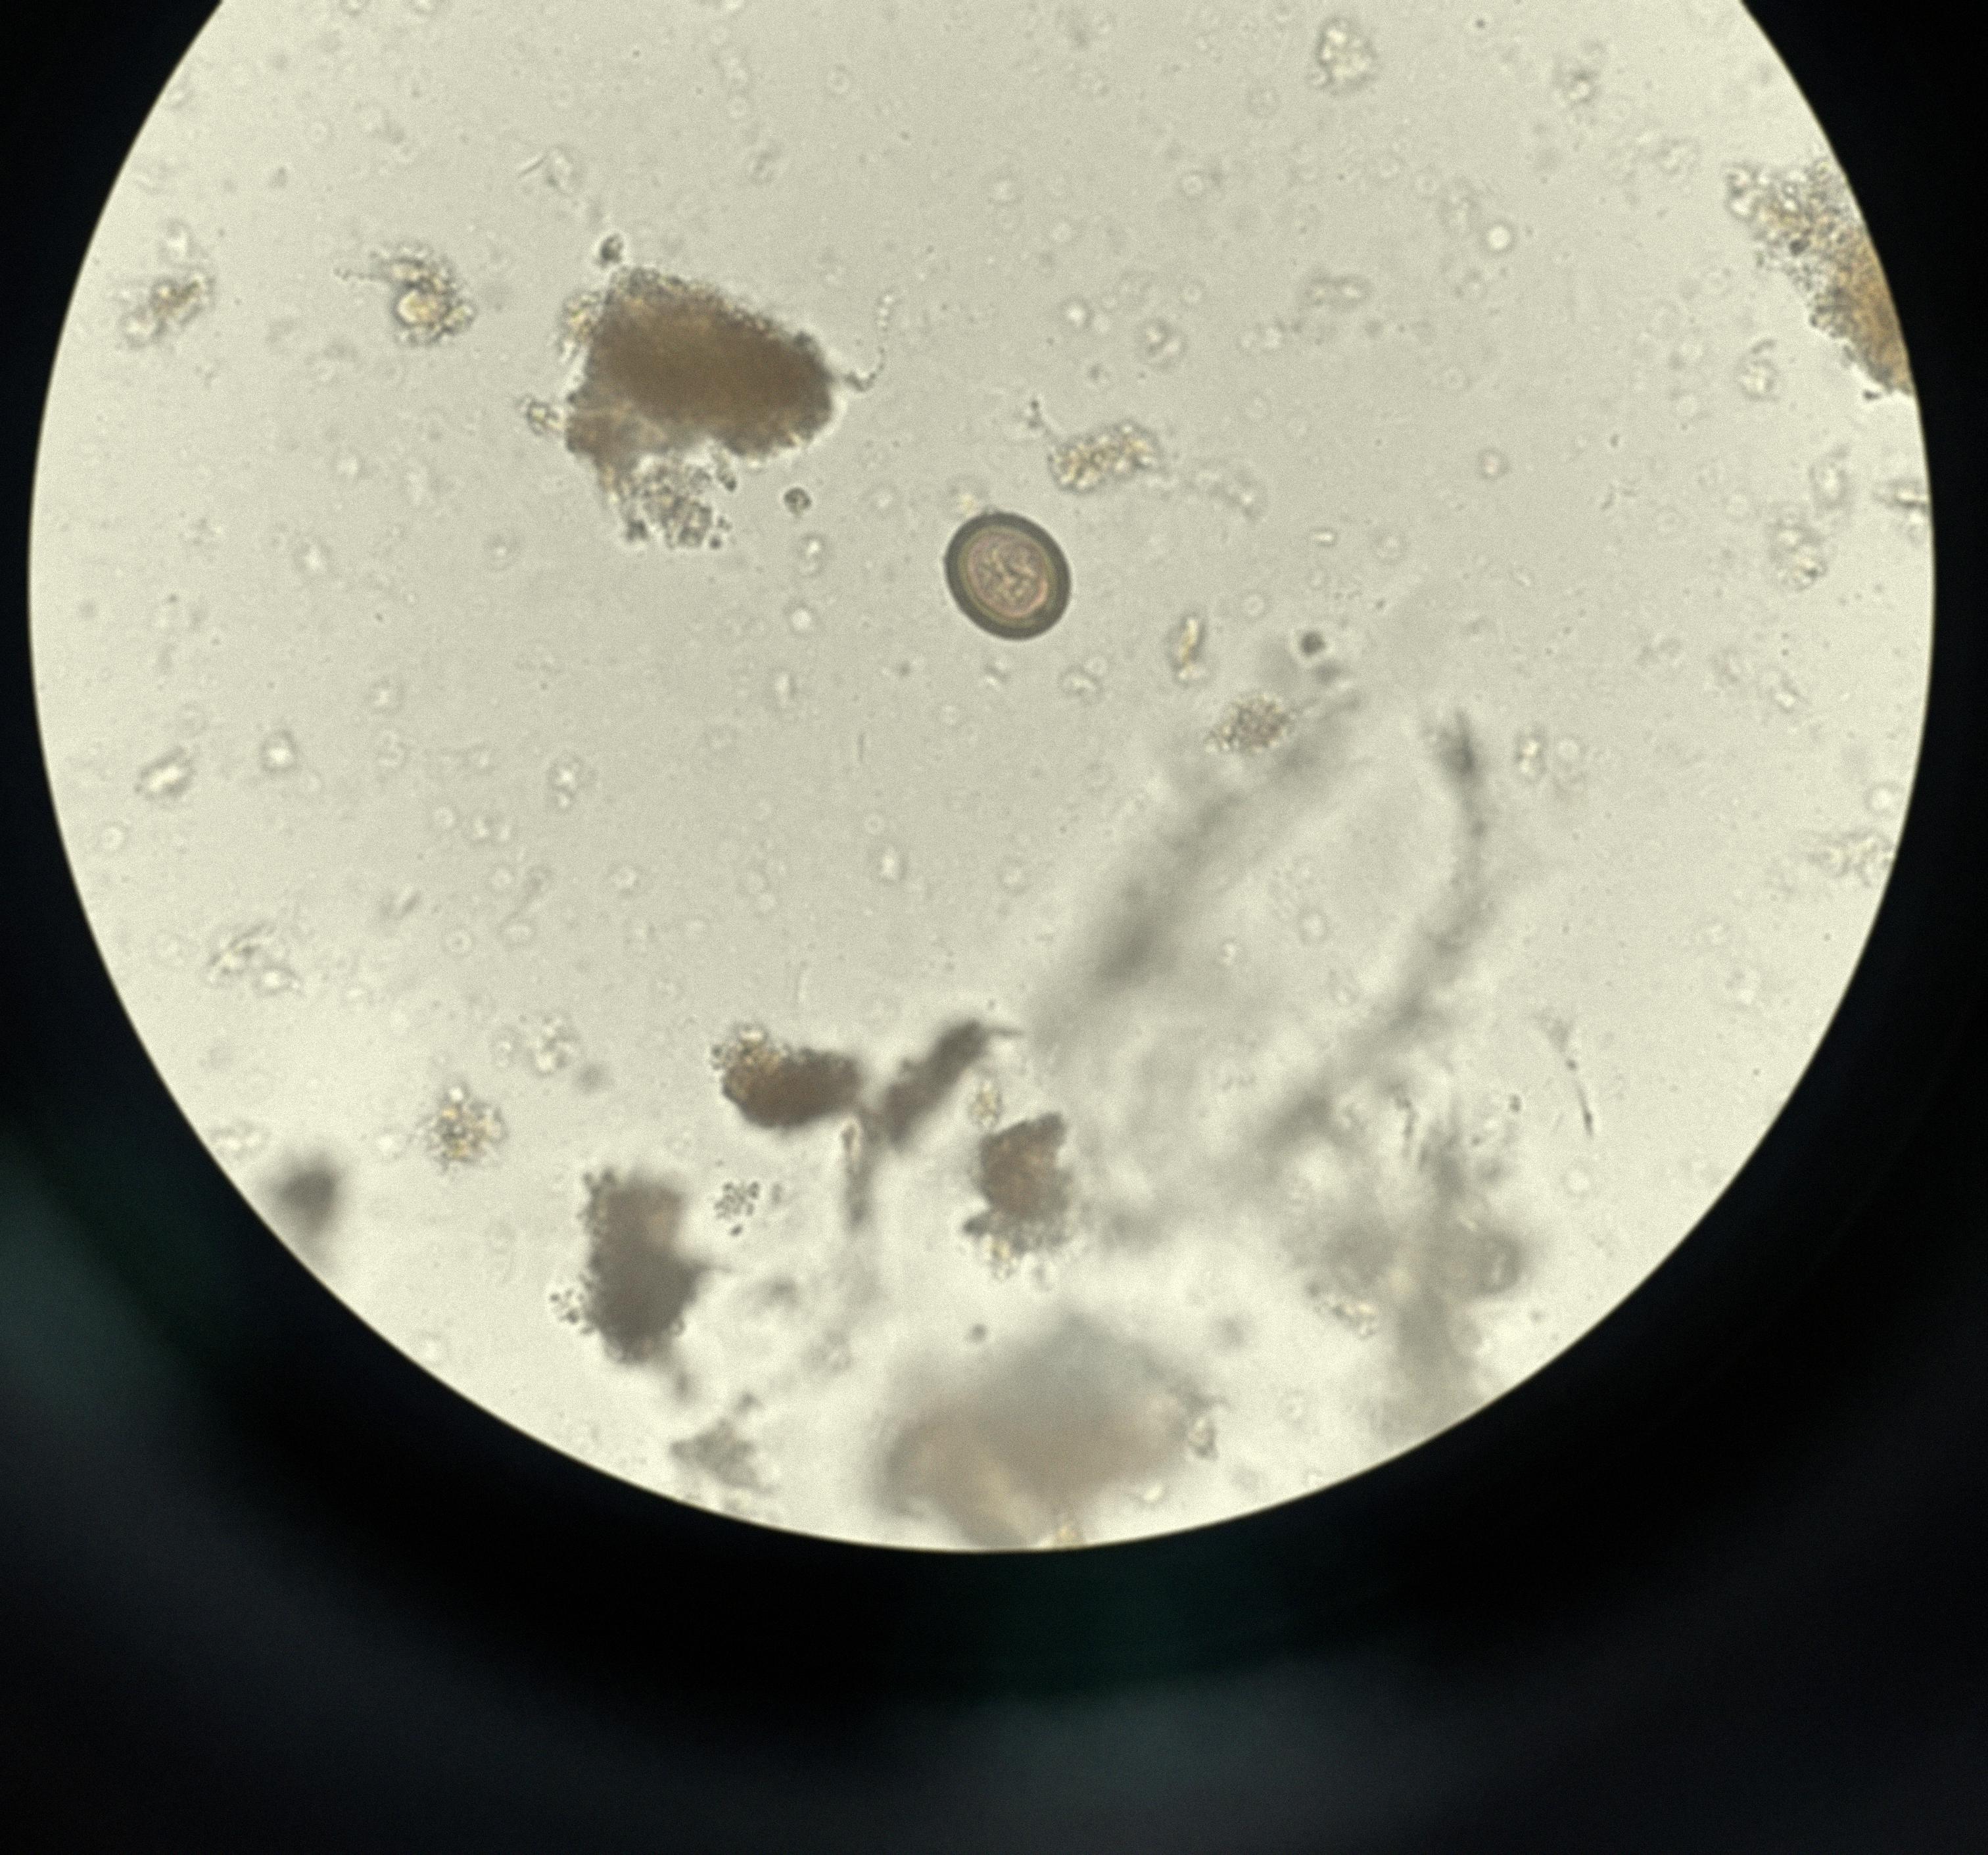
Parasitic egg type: Taenia spp. egg